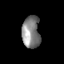
Tissue: skin
Cell type: Epithelial cells
Senescence score: 0.231
Nuclear area (px): 558
Mean DAPI intensity: 133.317